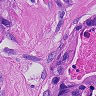
Metastatic tissue present: yes